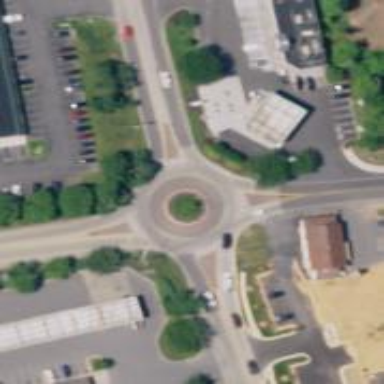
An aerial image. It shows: Tertiary road with asphalt surface leading to roundabout.